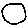
Label: circle